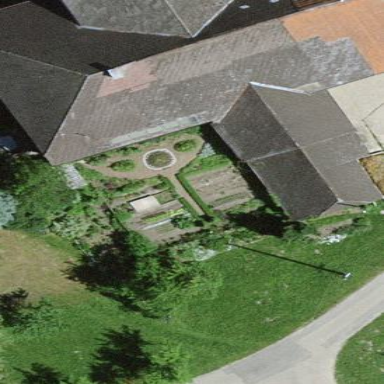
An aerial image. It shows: Barn.